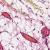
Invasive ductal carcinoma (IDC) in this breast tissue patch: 0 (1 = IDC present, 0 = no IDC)